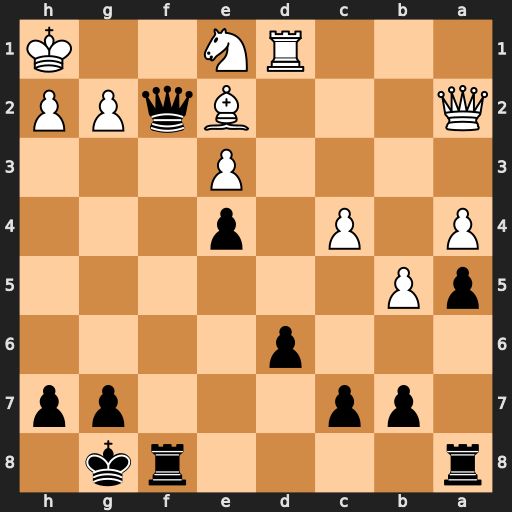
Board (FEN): r4rk1/1pp3pp/3p4/pP6/P1P1p3/4P3/Q3BqPP/3RN2K
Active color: b
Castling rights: -
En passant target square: -
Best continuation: Qf1+ Bxf1 Rxf1#